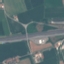
Land use / land cover: Highway